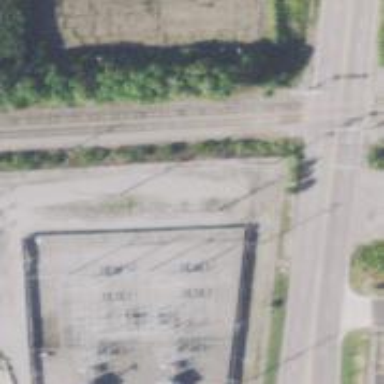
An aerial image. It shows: Power pole.